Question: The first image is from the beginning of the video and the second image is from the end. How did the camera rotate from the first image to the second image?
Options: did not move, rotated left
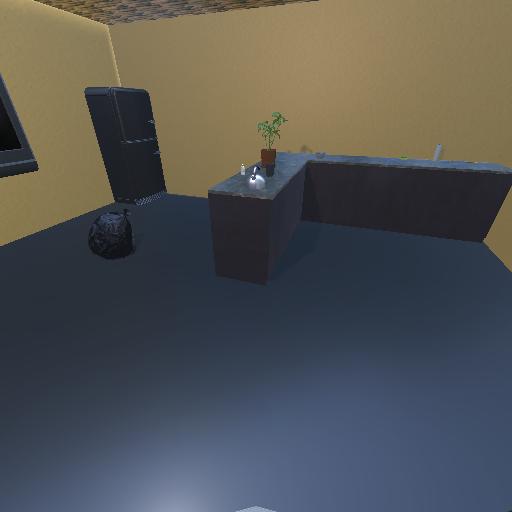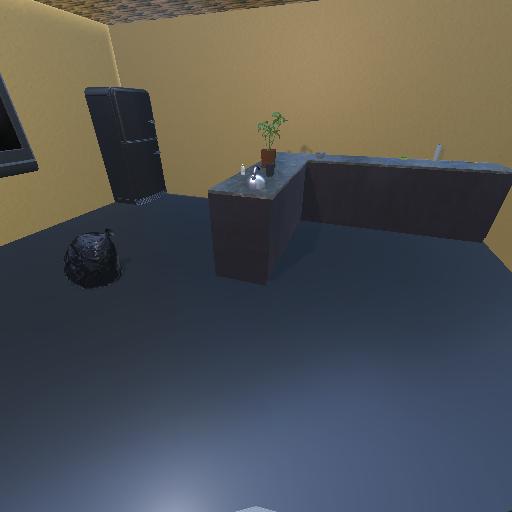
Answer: did not move